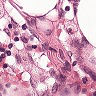
Metastatic tissue present: no